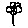
Label: flower